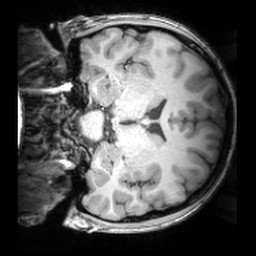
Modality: T1w
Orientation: coronal
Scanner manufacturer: siemens
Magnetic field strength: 3 T
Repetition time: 1.81 s
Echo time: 0.00345 s